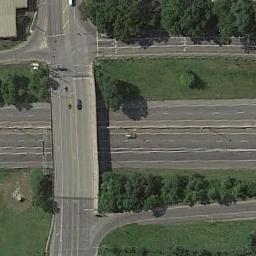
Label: overpass